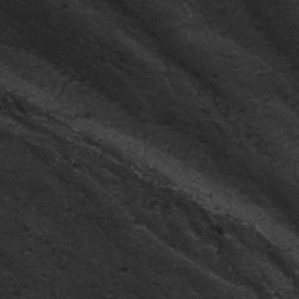
Label: frost